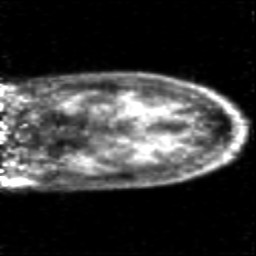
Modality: PET
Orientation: coronal
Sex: female
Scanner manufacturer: siemens